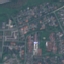
Land use / land cover class: Residential